Question: i'm trying to save values of iterations in a loop. After this function, they will execute other functions before coming to the next iteration. But the problem i'm facing is, it overwrites them and bcomes 000000. Only the last iteration values are seen. How can i fix it ? Is there a way not to use the same variable and save them ? i read about append but will have to use different var name n is not really nice to do so.
'''
function DistanceMatrix(iteration,distance_row)
load('data.mat','oridata')
load('centroids.mat','centroids')
for i = distance_row:(distance_row+3)
for j=1:300 %no.genes
total=0;
for k=1:6
total=total+((oridata(j,k)- centroids(i,k))^2);
end
DistMatrix_Val(i,j)=sqrt(total);
end
end
save('DistanceMatrix.mat','DistMatrix_Val')
DistMatrix_Val;
GroupMatrix(iteration,distance_row)
end
'''

This is the output. I WOULD LIKE TO STORE ALL ITERATION's value and not overwrite them. Can any1 help ?
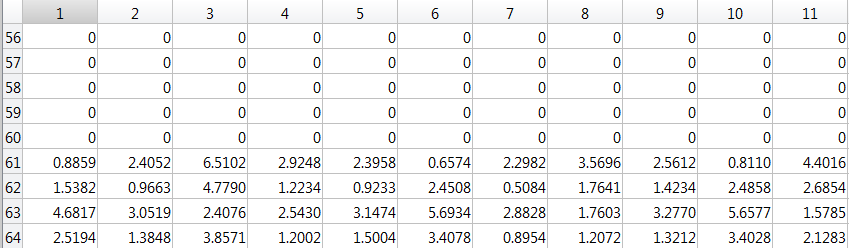
Answer: OK. Use
'''
load('DistanceMatrix.mat','DistMatrix_Val')
'''
or
'''
persistent DistMatrix_Val
'''
just before the first 'load' command you showed to us.